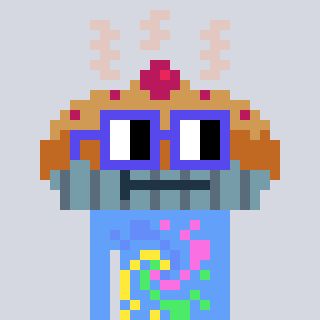
a pixel art character with square blue glasses, a pie-shaped head and a blue-colored body on a cool background